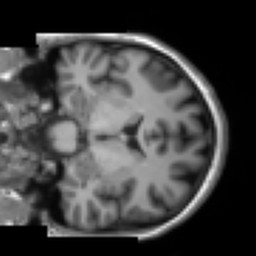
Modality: T1w
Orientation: coronal